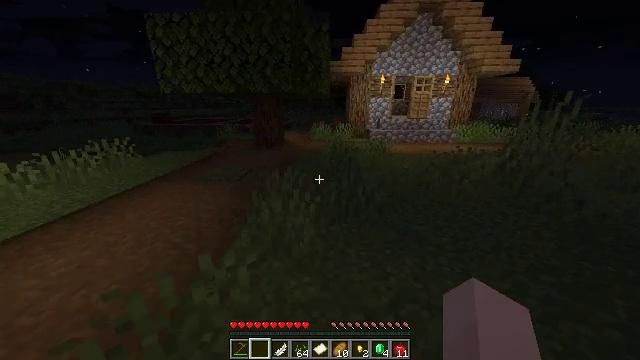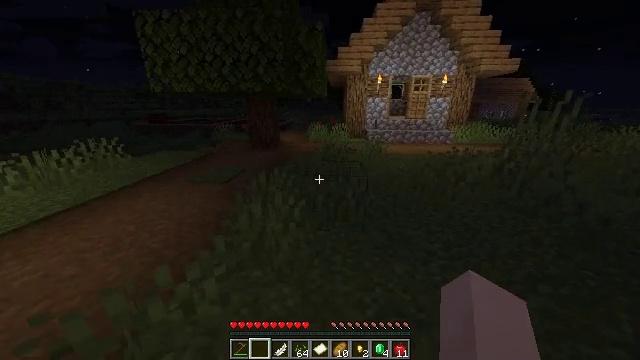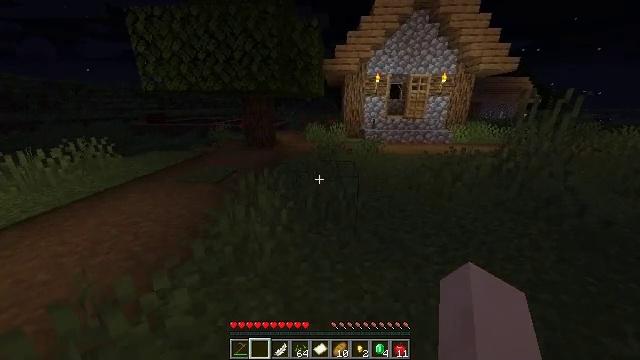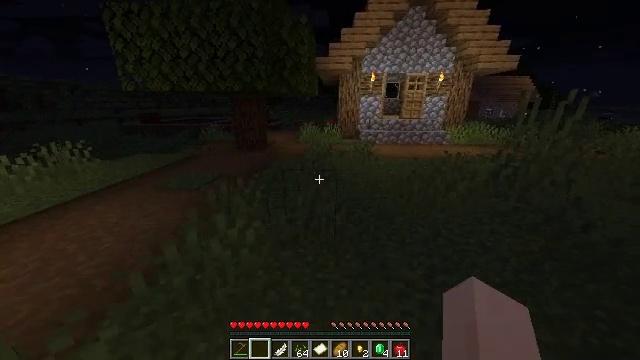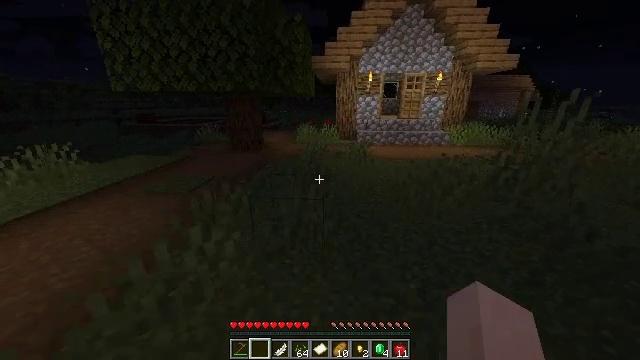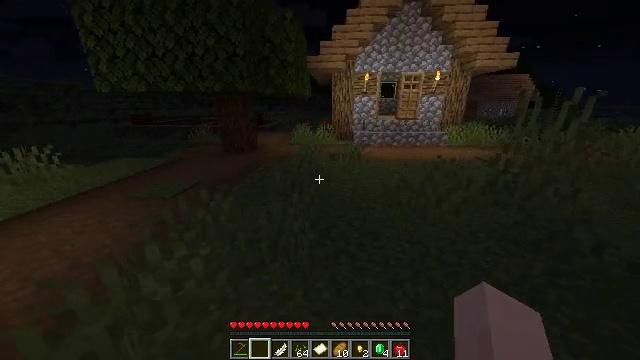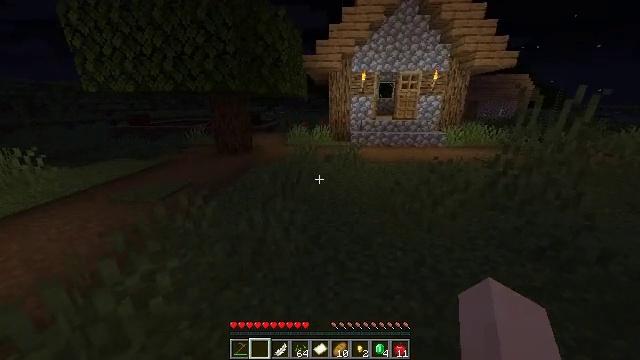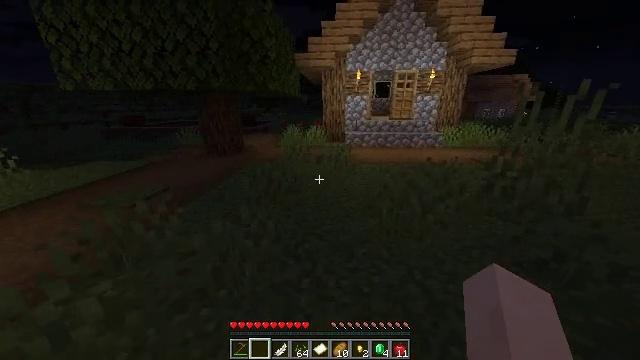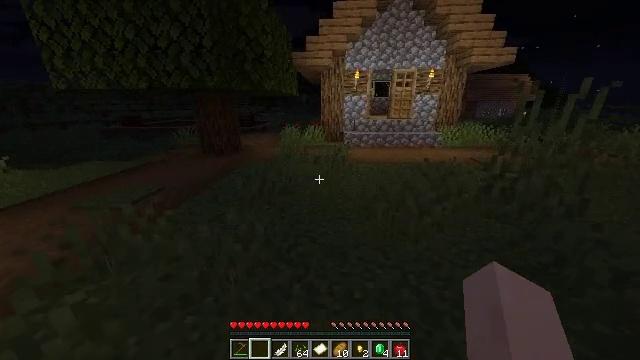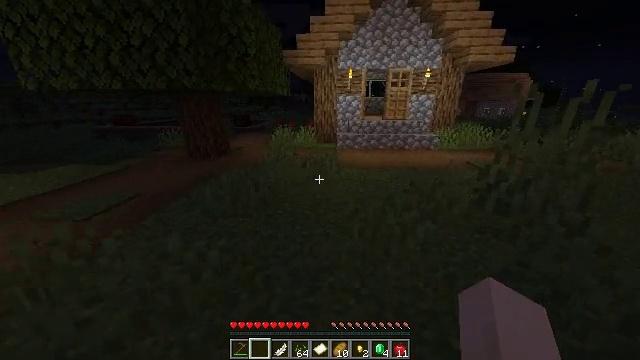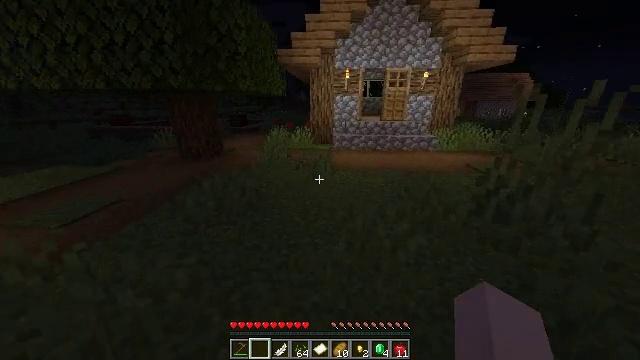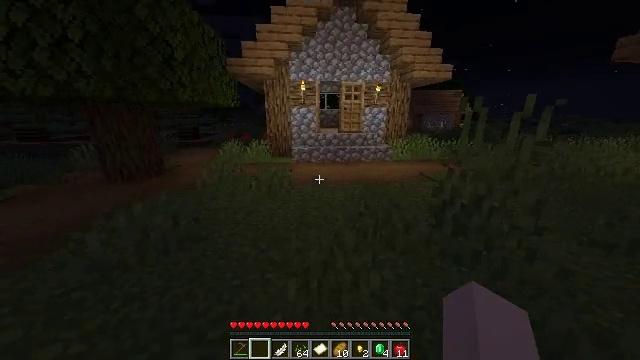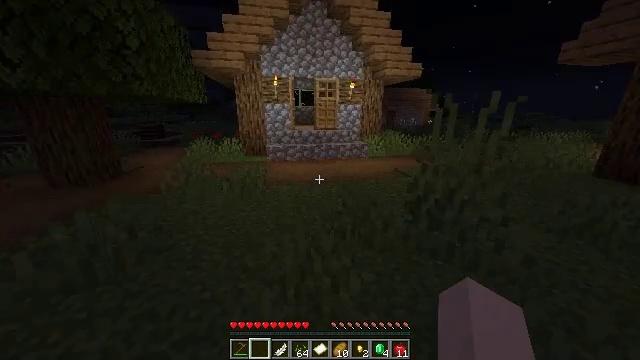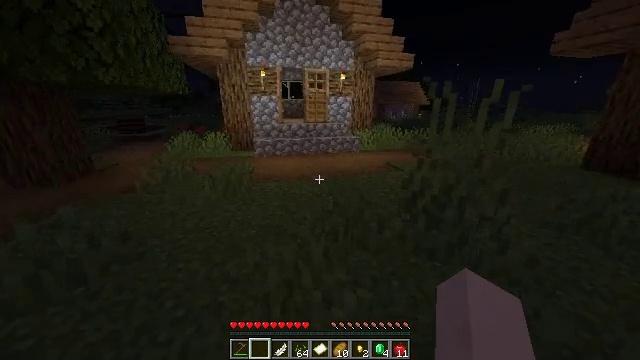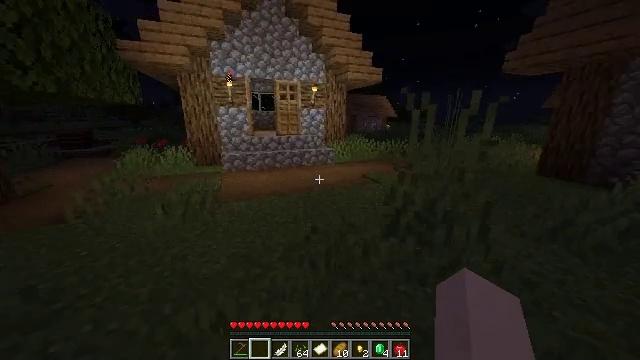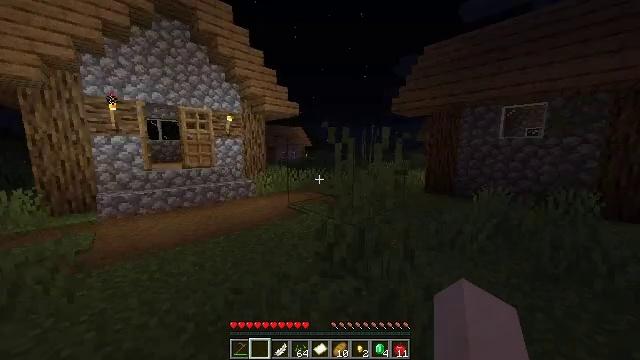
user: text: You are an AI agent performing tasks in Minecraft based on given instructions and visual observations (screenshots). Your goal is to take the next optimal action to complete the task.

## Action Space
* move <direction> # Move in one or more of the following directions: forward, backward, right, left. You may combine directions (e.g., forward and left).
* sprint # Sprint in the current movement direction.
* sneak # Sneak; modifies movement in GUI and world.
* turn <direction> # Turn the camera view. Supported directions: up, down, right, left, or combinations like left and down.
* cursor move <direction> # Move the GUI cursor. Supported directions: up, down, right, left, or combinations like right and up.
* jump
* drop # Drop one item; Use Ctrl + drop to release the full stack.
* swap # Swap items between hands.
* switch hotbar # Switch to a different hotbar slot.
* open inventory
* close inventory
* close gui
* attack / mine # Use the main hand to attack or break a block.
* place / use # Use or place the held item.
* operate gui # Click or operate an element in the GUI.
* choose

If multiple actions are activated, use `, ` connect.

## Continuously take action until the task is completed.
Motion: motion action
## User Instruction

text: Break the oak door to remove it.
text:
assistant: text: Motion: move forward and move right
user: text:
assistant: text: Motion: move forward and move right
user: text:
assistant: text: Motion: move forward and move right
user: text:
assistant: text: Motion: move forward and move right
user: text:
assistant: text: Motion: move forward and move right
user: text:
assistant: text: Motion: move forward and move right
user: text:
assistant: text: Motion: move forward and move right
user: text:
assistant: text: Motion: move forward and move right
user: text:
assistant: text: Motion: move forward and move right
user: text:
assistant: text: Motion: move forward
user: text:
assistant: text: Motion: move forward, turn right and up
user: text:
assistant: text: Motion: move forward, turn right
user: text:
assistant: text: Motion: move forward, turn right and down
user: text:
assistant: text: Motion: move forward, turn right and up
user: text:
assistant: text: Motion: move forward, turn right and up
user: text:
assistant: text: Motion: move forward, turn right and up
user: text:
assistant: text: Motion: move forward, turn right and up
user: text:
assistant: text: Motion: move forward, turn right
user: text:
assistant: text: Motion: move forward
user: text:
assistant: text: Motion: move forward
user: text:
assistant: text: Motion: move forward
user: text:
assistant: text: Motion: move forward
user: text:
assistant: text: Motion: move forward
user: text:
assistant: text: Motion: move forward
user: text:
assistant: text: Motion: move forward
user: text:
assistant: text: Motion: move forward
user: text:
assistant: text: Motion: move forward
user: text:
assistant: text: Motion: move forward
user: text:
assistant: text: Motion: move forward
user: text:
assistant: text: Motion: move forward